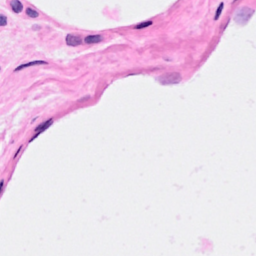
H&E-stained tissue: Breast